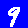
Digit: 9